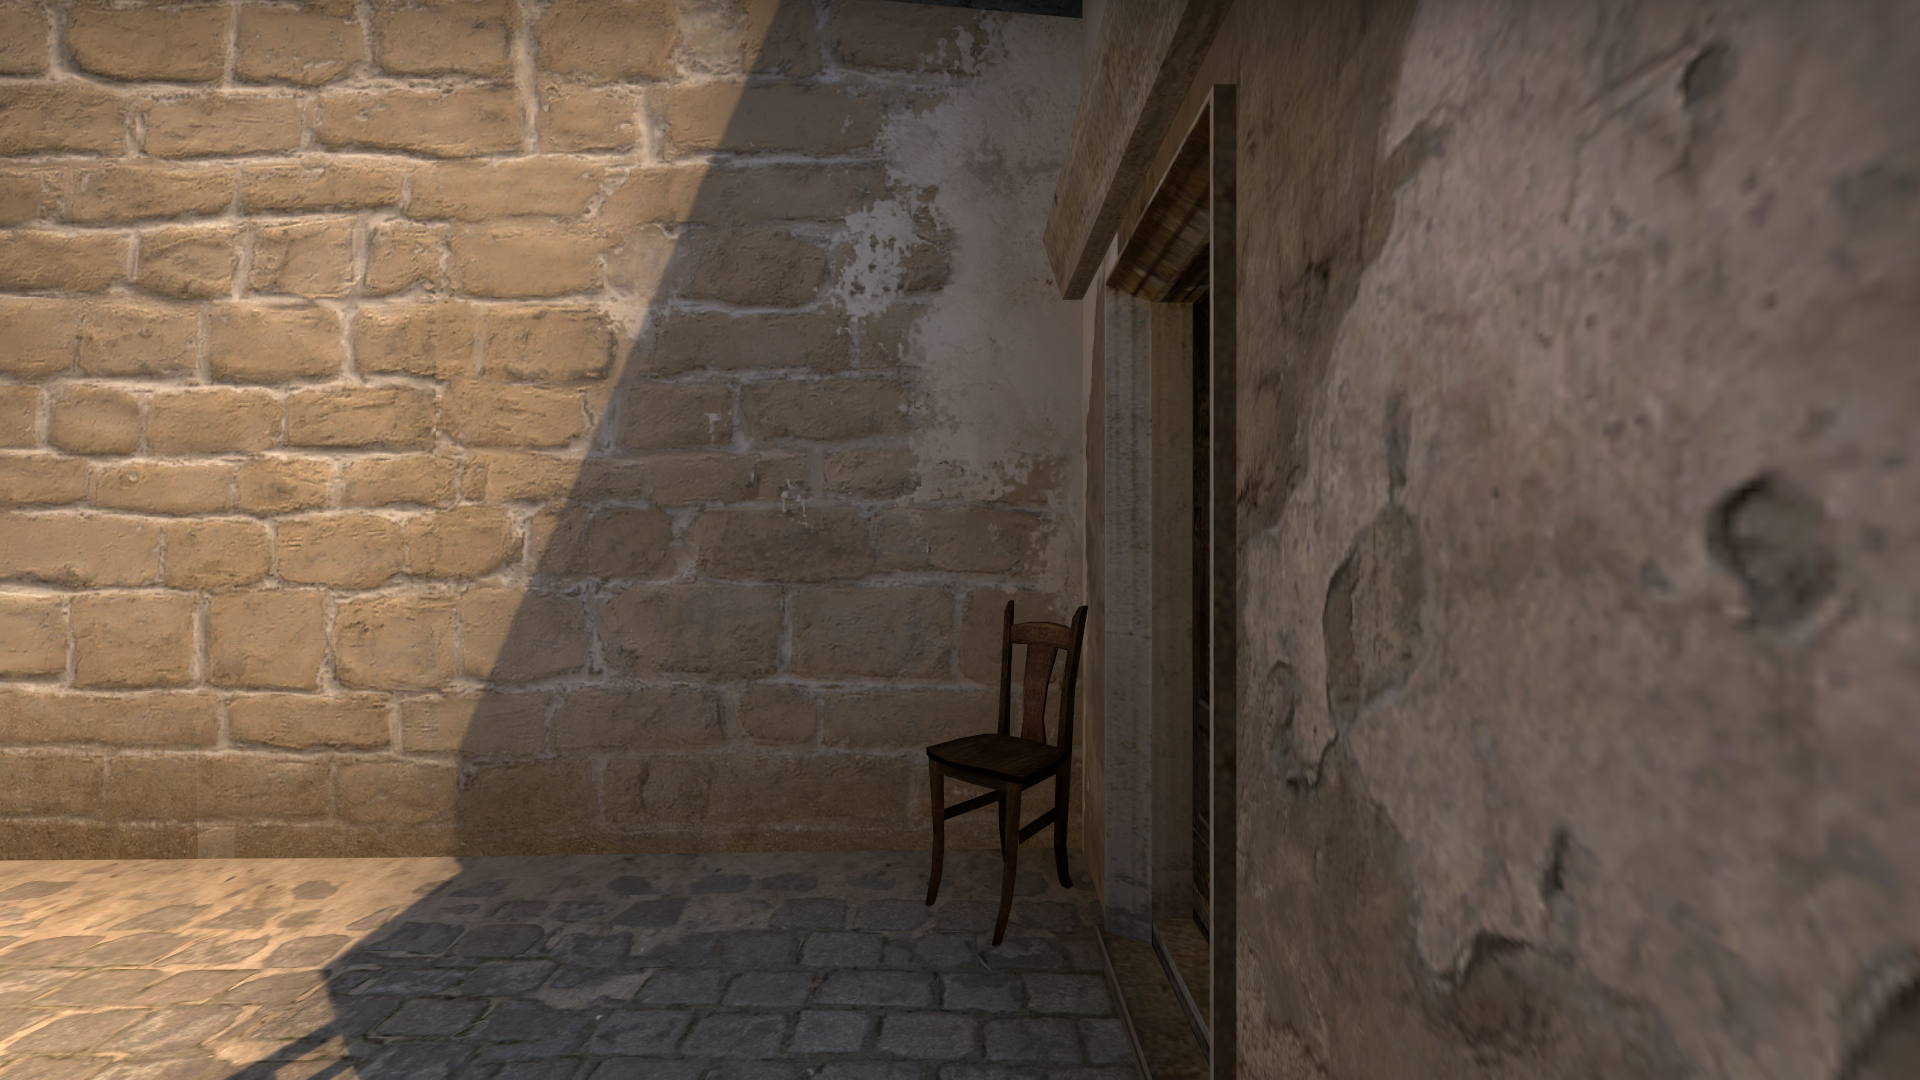
Map: de_mirage